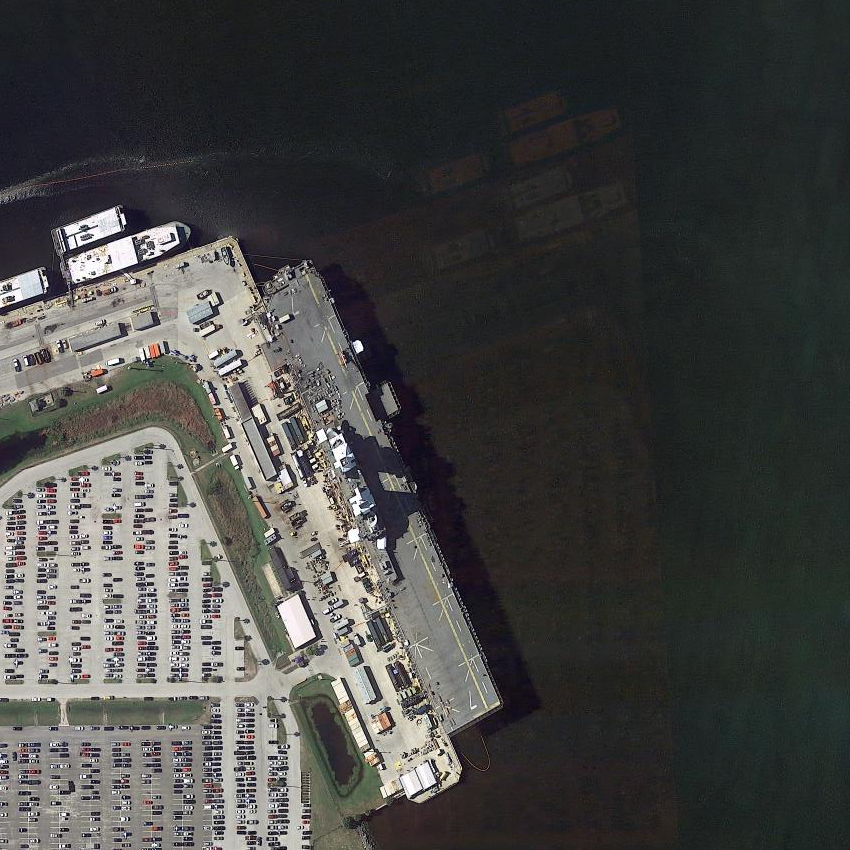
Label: assault